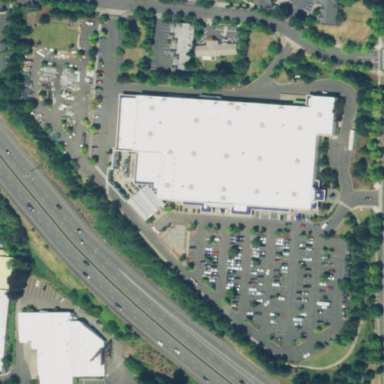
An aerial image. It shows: Commercial area.